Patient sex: M
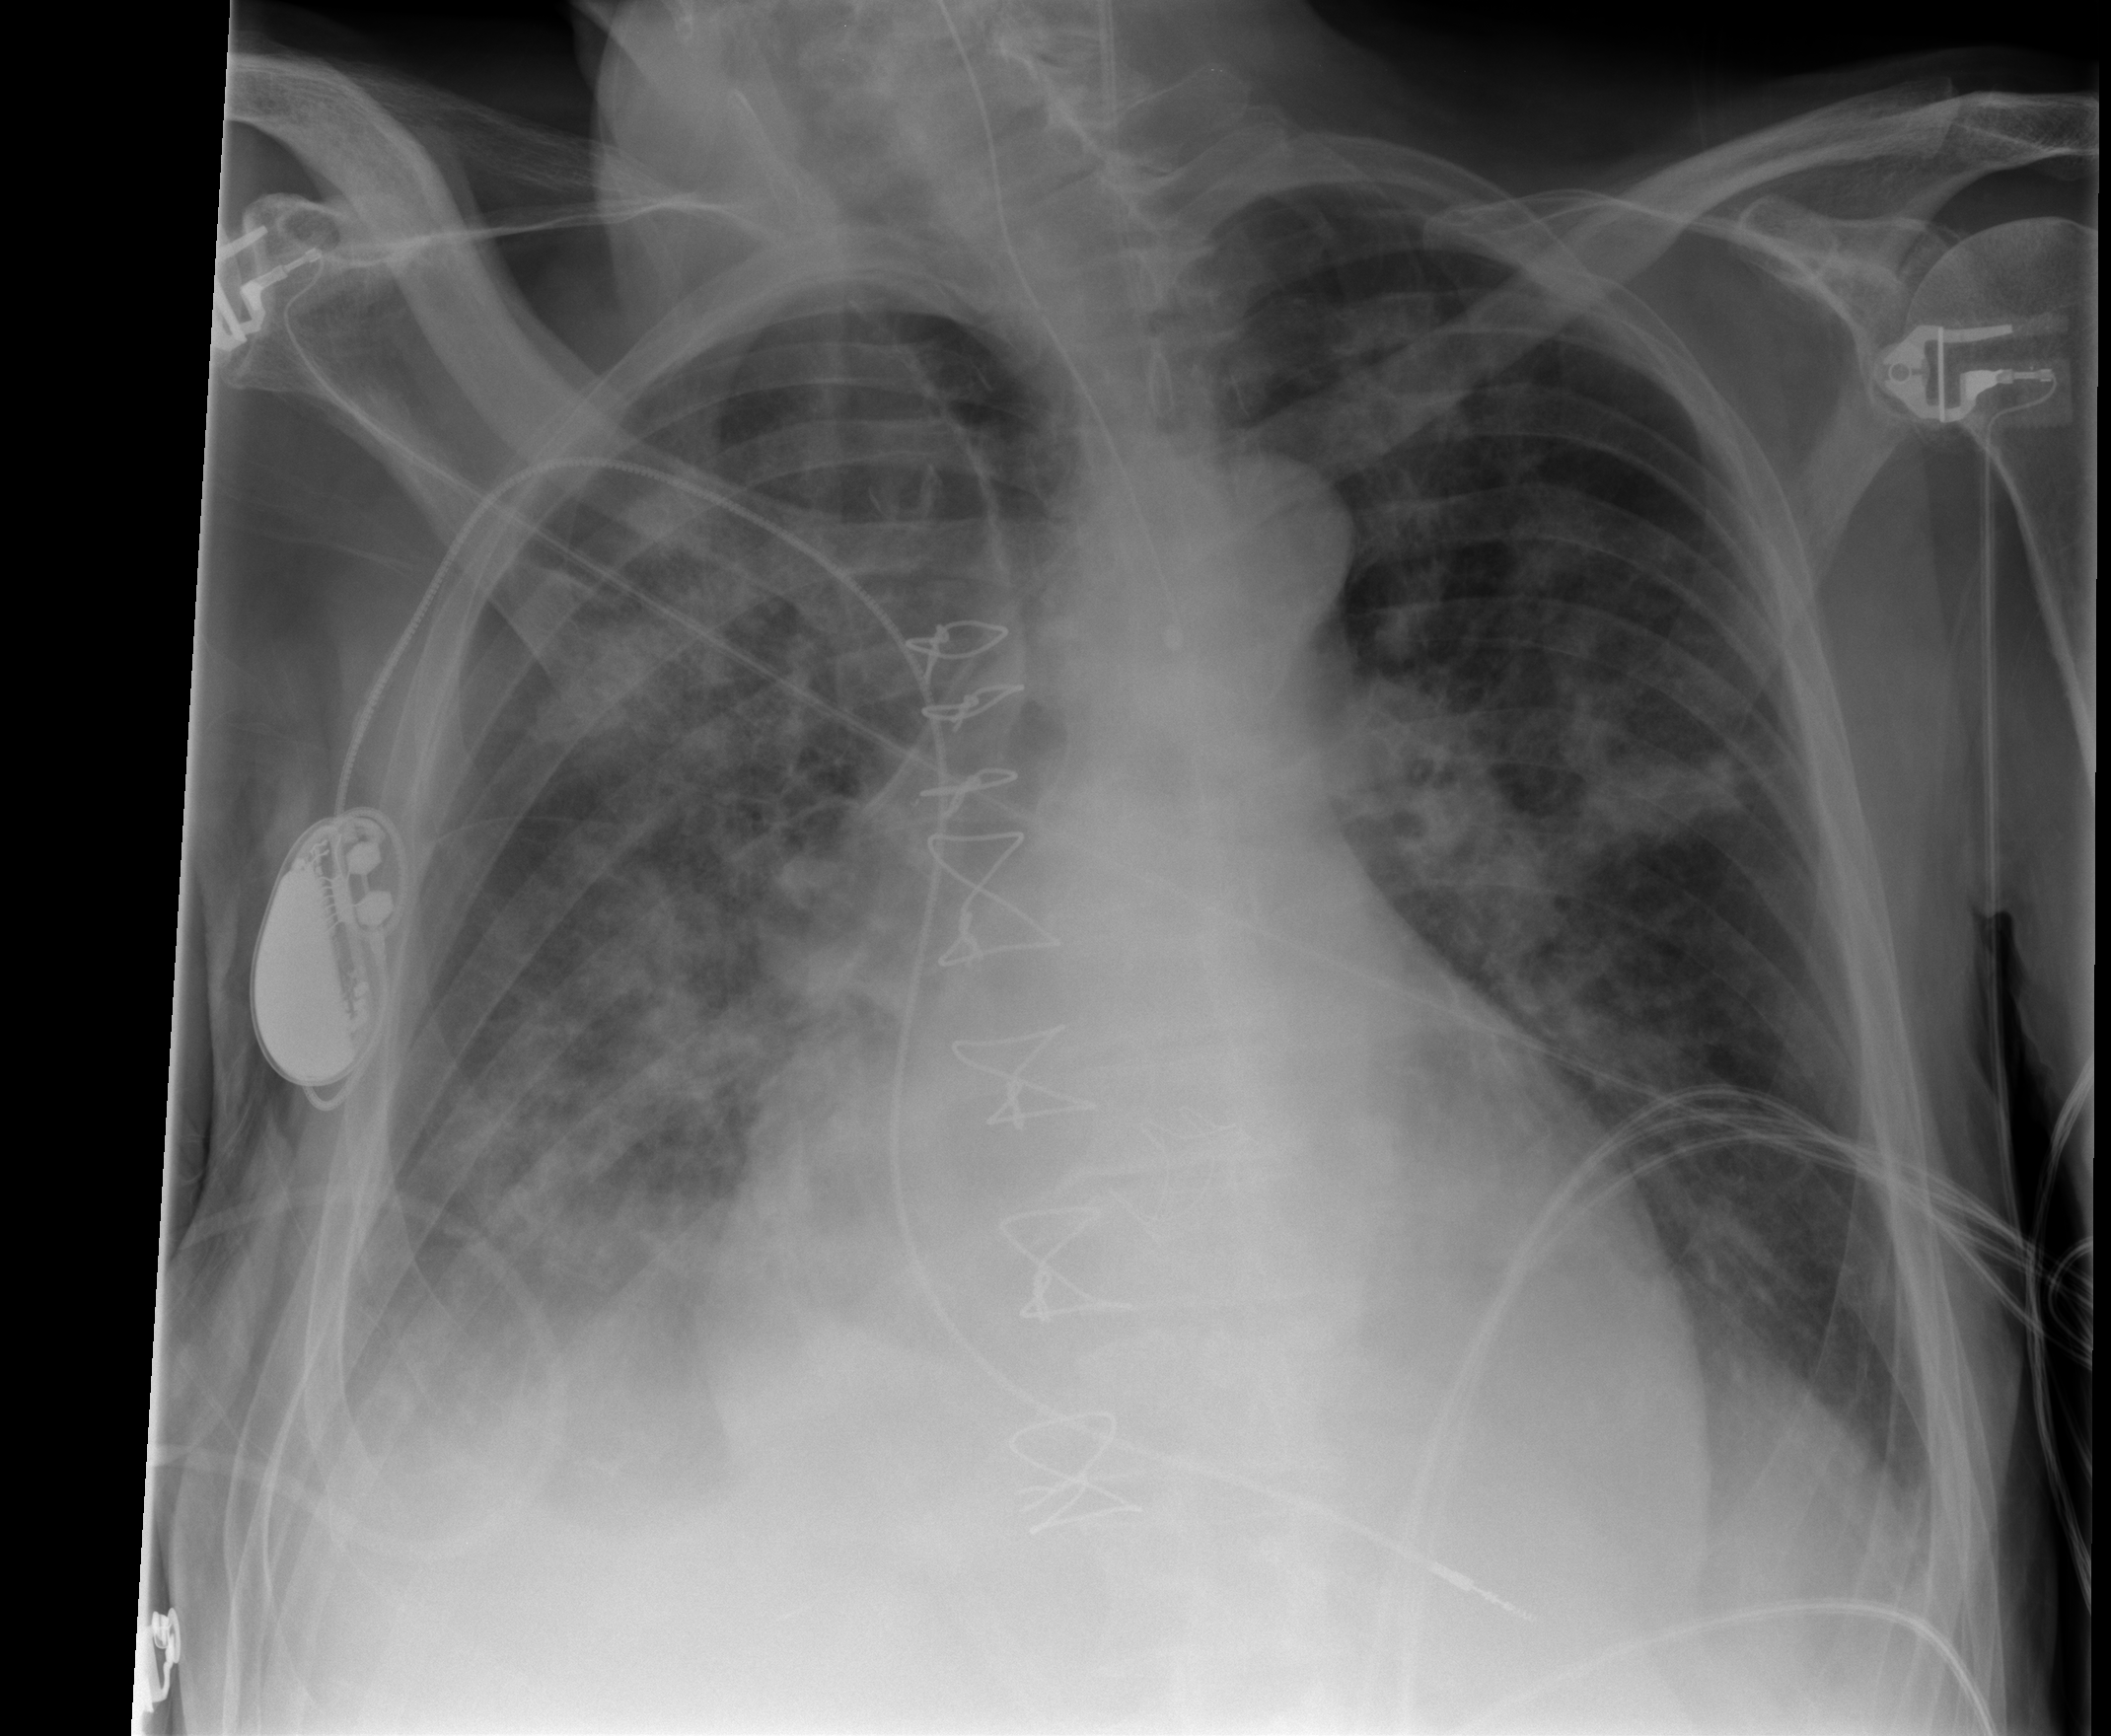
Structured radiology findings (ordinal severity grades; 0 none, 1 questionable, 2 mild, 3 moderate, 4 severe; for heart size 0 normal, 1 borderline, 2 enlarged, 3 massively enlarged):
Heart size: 1
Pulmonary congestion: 1
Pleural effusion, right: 0
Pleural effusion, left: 0
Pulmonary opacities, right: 3
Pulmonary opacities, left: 2
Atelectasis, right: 2
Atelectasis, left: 2